Question: I am writing a simple AngularJS webapp, and in my Navigation service I have a list of menu items:
'''
class NavigationService {
constructor($location) {
this.$location = $location;
this.menu = [{
label: 'Overview',
key: 'overview',
children: [{
label: 'My Balances',
key: 'overview_balances',
click: () => {
this.$location.path('/balances');
}
}]
}, {
label: 'Wallets',
children: [{
label: 'Bitcoin',
key: 'wallets_bitcoin',
click: () => {
this.$location.path('/btc/balances');
}
}, {
label: 'Ethereum',
key: 'wallets_ethereum',
click: () => {
this.$location.path('/eth/balances');
}
}, {
label: 'Add...',
key: 'wallets_add',
click: () => {
this.$location.path('/wallets/add');
}
}]
}];
}
// some other code omitted
}
NavigationService.$inject = ['$location'];
export default NavigationService;
'''
However, when I put a breakpoint in the click function of one of the menu items, the 'key' property is undefined, even though the label and other values are present:

I am using Webpack to turn ES6 code into boring javascript, but inspecting the resulting bundle.js still shows the 'key' property is there upon creation. Also, though the screenshot doesn't show it, the Overview 'key' is still present -- it is only the 'key's of the 'children' array of objects that are undefined. If they were being removed, why would they show up in the inspector at all?
I know 'key' isn't a reserved word in JS, but is it being used differently in Angular? I can certainly pick a different name for the value, but I want to know what is going on. How can I follow that variable in memory and see the point where the key disappears?
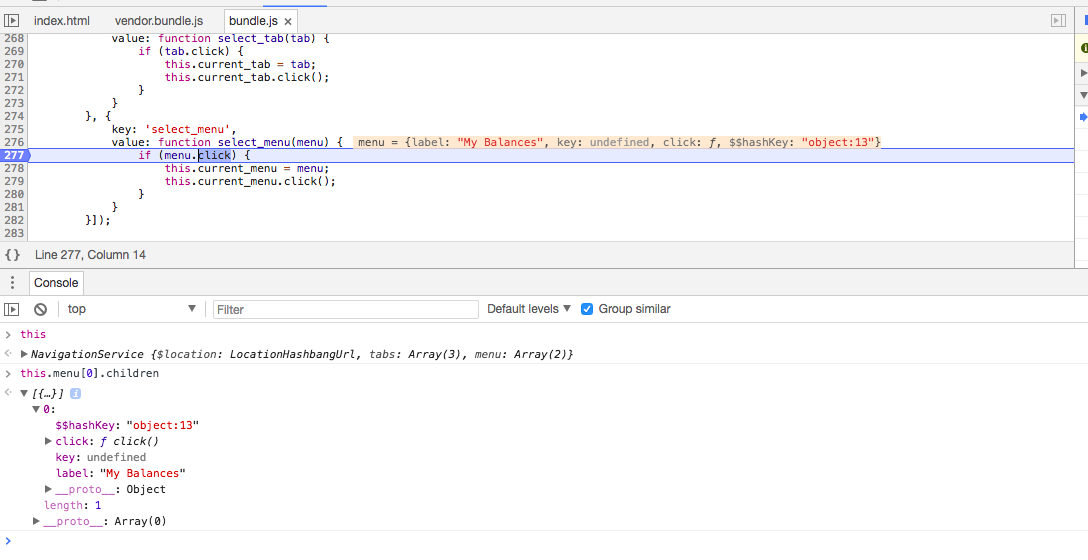
Answer: I found the answer. What was weird was that the tabs weren't reacting the same way, and no matter what I changed the key too, it kept getting set to 'undefined'. I realized that my usage of the variable was likely the culprit. Turns out I had '=' instead of '==' in my 'ng-class' statement:
'''
<ul class="menu-list">
<li ng-repeat="child in menu.children">
<a ng-bind="child.label"
ng-class="{
'is-active': child.id = ctrl.Navigation.current_menu.id
}"
ng-click="ctrl.Navigation.select_menu(child)"></a>
</li>
</ul>
'''
Whenever I clicked on the menu item -- or whenever a digest would occur --
it would set the 'child.id' variable to 'ctrl.Navigation.current_menu.id' which would be undefined, I guess. Changing it to '==' fixes the problem.